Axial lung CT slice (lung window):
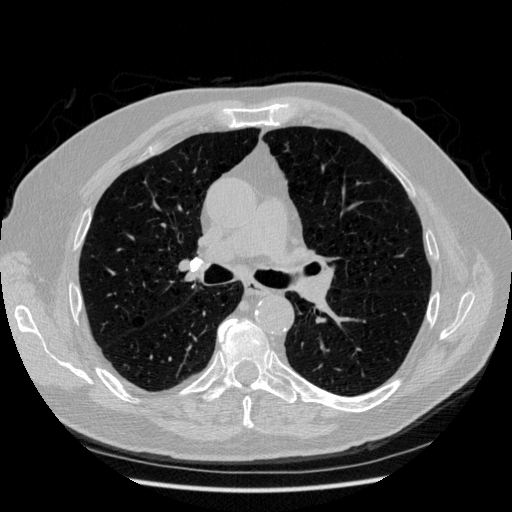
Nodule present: no